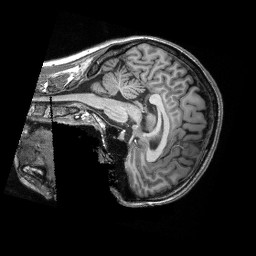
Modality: T1w
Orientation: sagittal
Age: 33
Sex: female
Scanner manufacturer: siemens
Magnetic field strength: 3 T
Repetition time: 2.3 s
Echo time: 0.00308 s